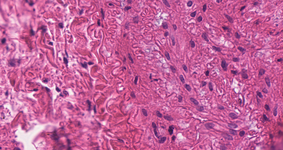
Tumor epithelial tissue: no
Tumor-associated stroma tissue: yes
Normal tissue: no